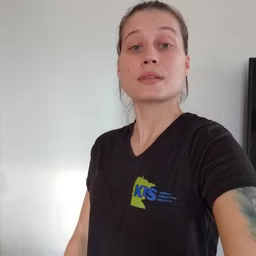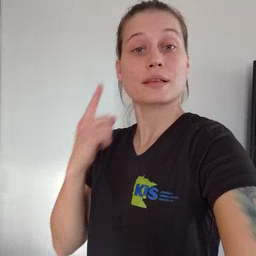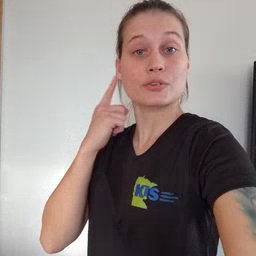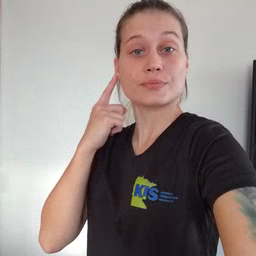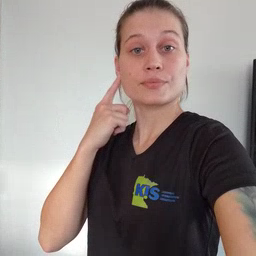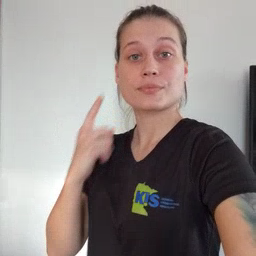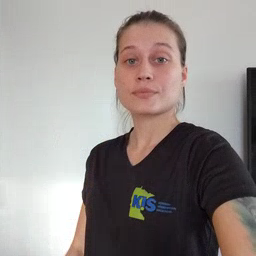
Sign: ear